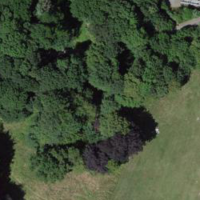
EUNIS habitat code: 53
Species observed at this site:
Dryocopus martius
Sitta europaea
Impatiens parviflora
Veronica persica